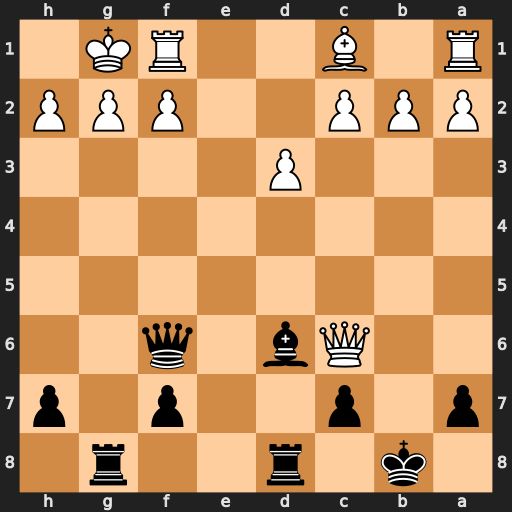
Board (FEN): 1k1r2r1/p1p2p1p/2Qb1q2/8/8/3P4/PPP2PPP/R1B2RK1
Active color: b
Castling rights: -
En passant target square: -
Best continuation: Bxh2+ Kxh2 Qxc6